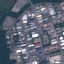
Land use / land cover class: Industrial